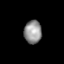
Tissue: lung
Cell type: Epithelial cells
Senescence score: 0.6065
Nuclear area (px): 398
Mean DAPI intensity: 146.598